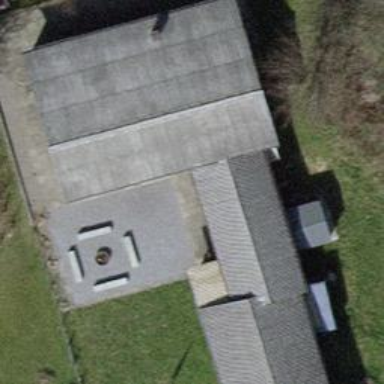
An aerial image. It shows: Hut.